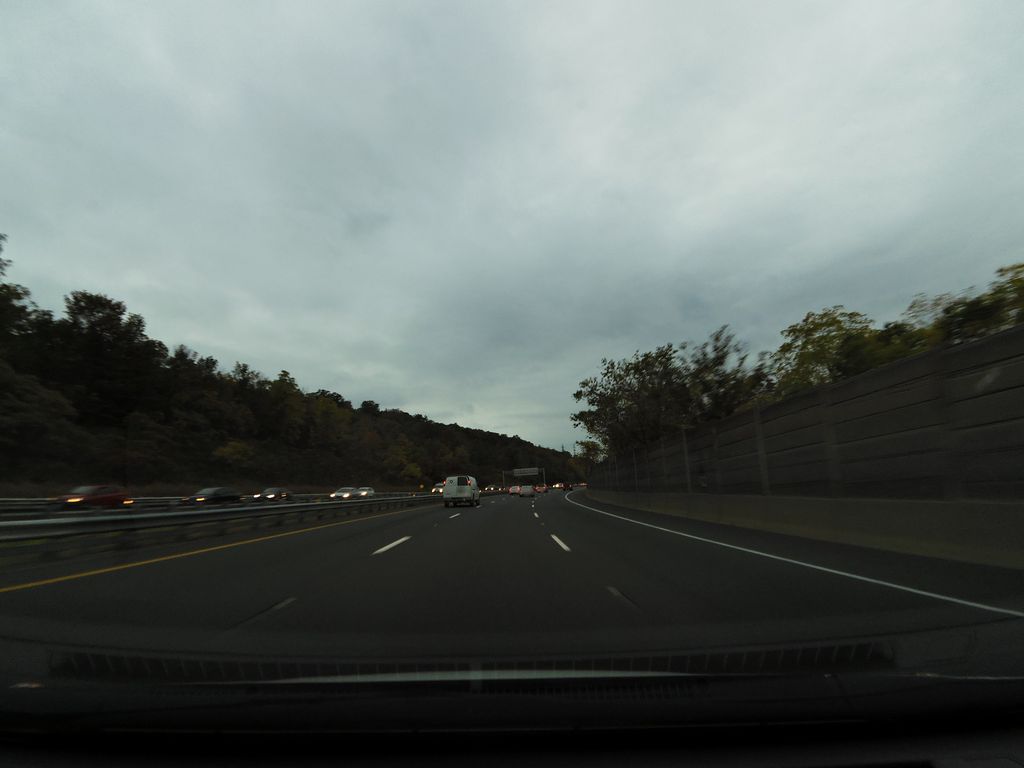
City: hamilton